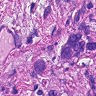
Metastatic tissue present: yes